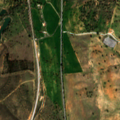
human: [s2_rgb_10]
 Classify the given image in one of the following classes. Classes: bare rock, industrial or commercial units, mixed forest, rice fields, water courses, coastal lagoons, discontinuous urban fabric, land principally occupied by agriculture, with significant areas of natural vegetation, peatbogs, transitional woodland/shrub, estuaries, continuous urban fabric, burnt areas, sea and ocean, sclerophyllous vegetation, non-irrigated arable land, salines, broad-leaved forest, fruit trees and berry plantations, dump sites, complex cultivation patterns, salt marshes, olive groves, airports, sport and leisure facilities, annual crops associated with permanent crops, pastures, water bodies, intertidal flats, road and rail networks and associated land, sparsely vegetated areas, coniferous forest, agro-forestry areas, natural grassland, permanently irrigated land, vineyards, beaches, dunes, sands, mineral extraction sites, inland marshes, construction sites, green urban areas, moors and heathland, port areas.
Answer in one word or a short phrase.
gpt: non-irrigated arable land, pastures, agro-forestry areas, natural grassland, transitional woodland/shrub